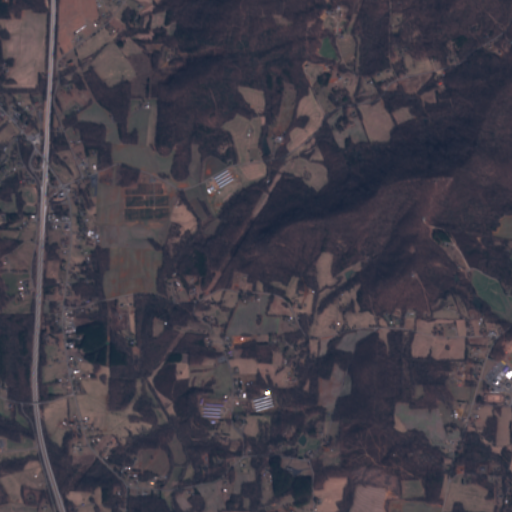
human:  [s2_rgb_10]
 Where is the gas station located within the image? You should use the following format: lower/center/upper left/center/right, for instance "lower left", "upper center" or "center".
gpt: The gas station is located in the upper left of the image.
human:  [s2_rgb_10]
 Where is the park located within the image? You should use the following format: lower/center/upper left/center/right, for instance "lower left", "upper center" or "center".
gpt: The park is located in the lower right of the image.
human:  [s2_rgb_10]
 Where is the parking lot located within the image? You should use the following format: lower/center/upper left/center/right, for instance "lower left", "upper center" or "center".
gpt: The parking lot is located in the lower right of the image.
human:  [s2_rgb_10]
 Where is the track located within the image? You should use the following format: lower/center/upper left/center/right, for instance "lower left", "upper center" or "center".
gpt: The track is located in the lower right of the image.
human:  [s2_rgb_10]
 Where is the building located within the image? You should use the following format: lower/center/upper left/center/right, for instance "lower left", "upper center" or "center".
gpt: There is no building in the image.